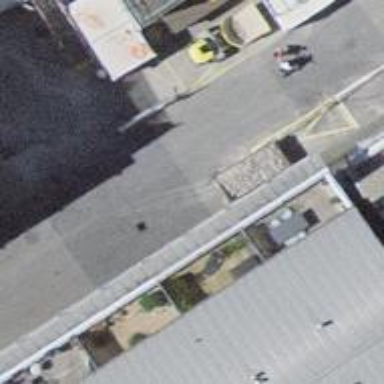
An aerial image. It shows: Parking entrance.